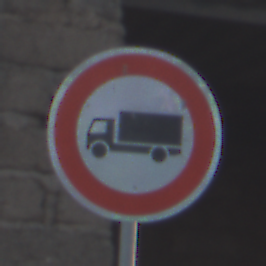
Verkehrszeichen: VerbotFuerKraftfahrzeugeUeberDreiKommaFuenfTonnen
Umgebung: Outdoor, Nature
Tageszeit: SunriseSunset
Wetter: Clear
Licht: Natural
Jahreszeit: NotSpecified
Kontrast: LowContrast